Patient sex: M
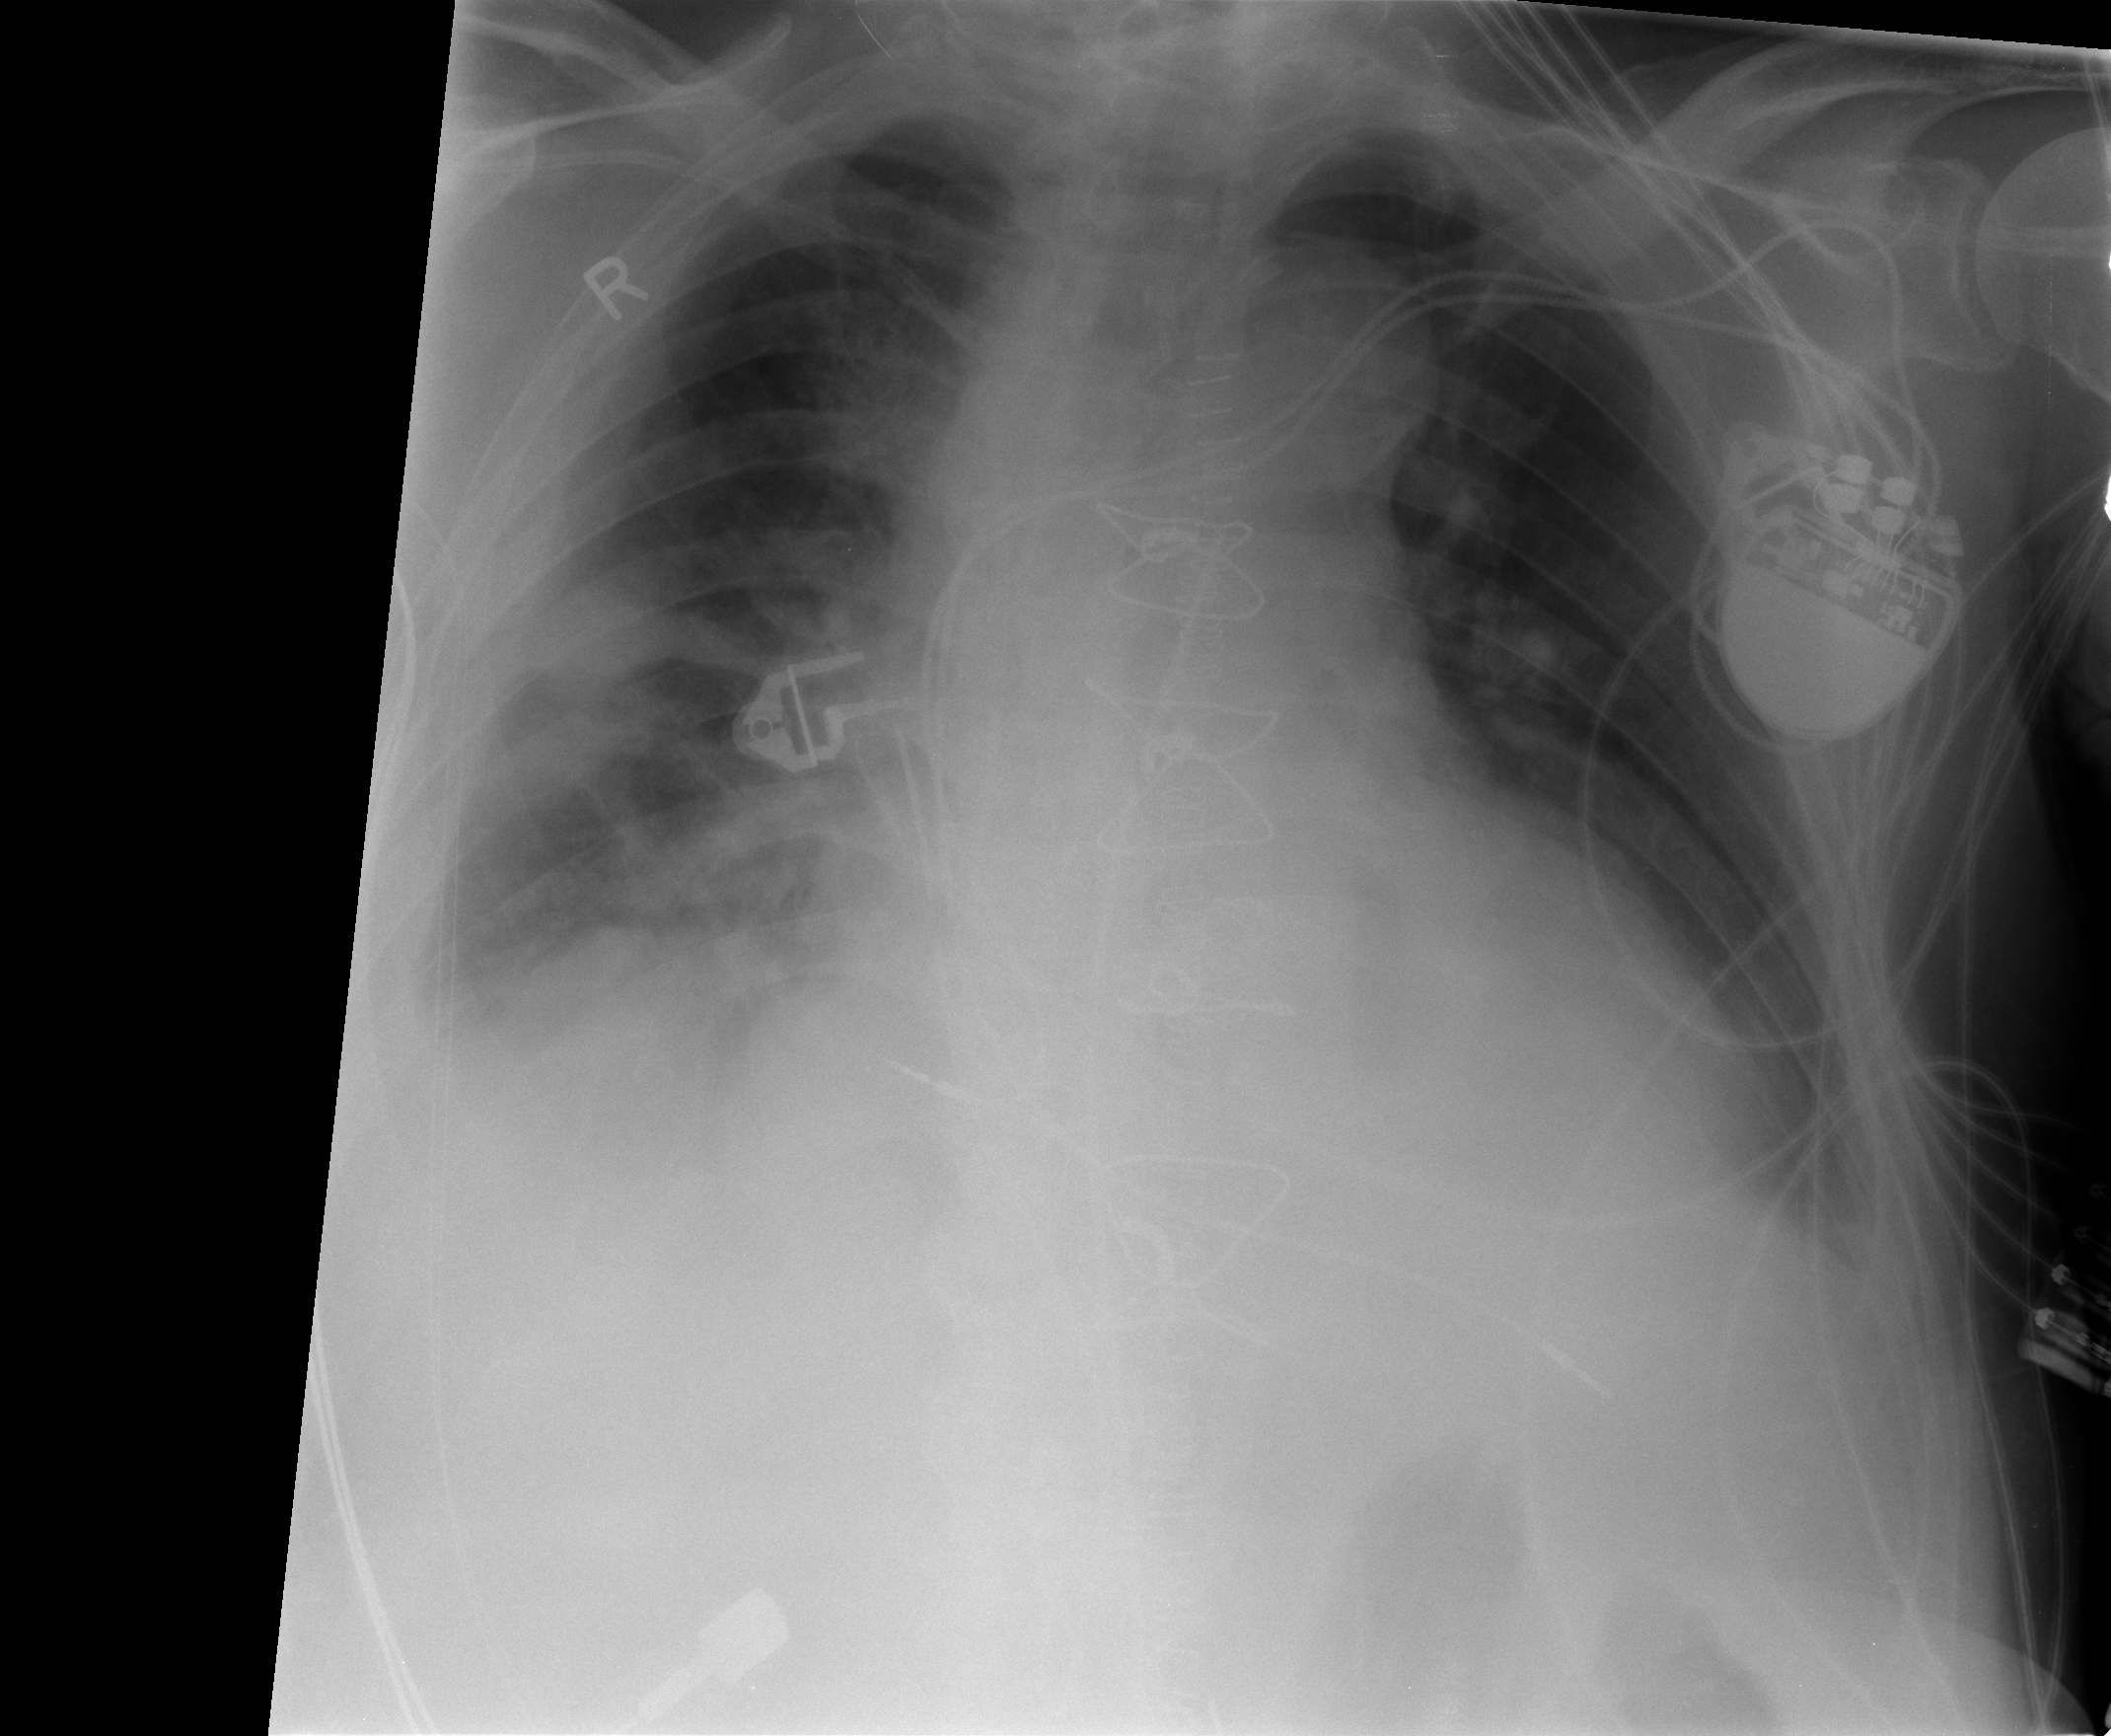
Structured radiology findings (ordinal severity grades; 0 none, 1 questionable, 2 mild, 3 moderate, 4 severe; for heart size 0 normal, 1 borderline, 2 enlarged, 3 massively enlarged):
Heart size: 2
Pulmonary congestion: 1
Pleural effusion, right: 2
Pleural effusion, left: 1
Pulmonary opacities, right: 1
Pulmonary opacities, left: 0
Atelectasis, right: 2
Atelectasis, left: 2